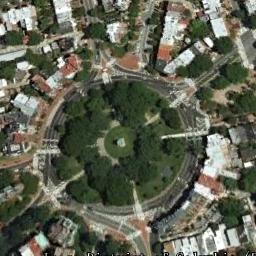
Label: roundabout